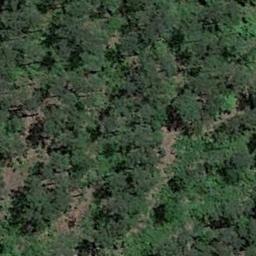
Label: forest